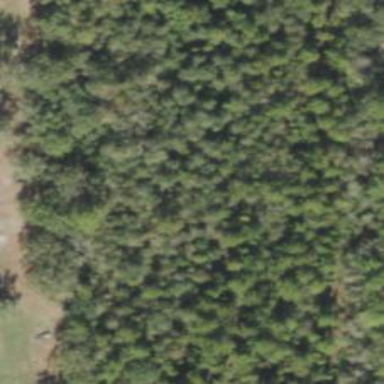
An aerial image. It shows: Woodland consisting mainly of needle-leaved trees.